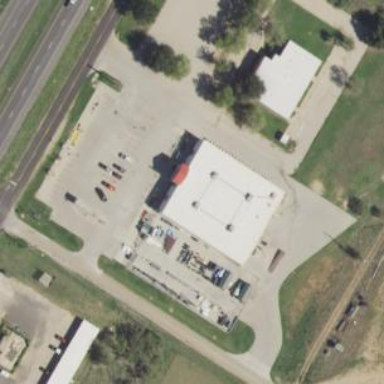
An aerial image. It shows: Country store building.